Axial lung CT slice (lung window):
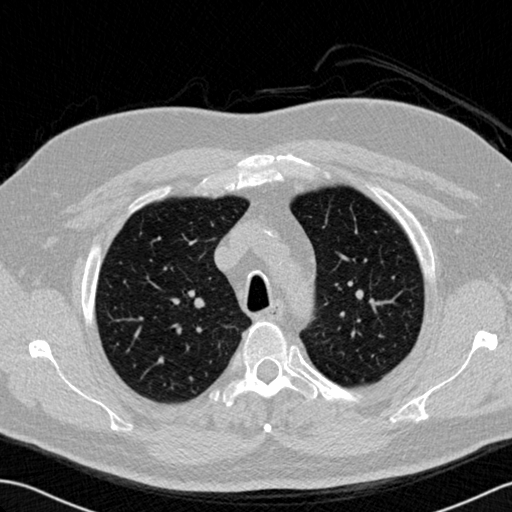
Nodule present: no